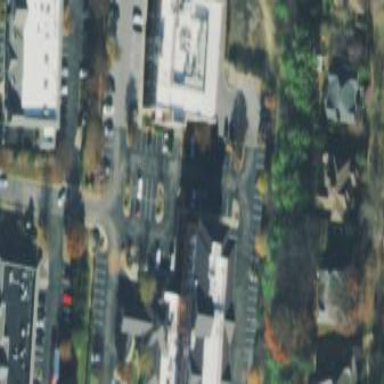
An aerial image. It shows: Parking aisle designated as service road.